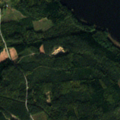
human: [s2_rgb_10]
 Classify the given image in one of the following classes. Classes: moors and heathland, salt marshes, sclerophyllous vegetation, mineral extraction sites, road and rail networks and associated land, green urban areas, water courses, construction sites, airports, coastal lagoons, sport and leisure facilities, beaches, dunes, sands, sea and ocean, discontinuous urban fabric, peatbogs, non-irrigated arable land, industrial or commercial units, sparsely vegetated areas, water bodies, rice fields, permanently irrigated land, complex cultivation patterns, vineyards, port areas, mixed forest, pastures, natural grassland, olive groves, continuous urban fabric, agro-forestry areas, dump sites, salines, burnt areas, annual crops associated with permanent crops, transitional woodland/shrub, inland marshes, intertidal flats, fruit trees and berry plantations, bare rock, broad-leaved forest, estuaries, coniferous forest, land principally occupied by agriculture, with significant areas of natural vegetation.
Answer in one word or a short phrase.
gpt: land principally occupied by agriculture, with significant areas of natural vegetation, broad-leaved forest, coniferous forest, mixed forest, water bodies